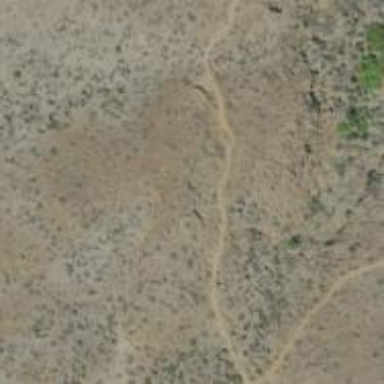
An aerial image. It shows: Path.